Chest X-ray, AP view. Patient: 60 years old, sex M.
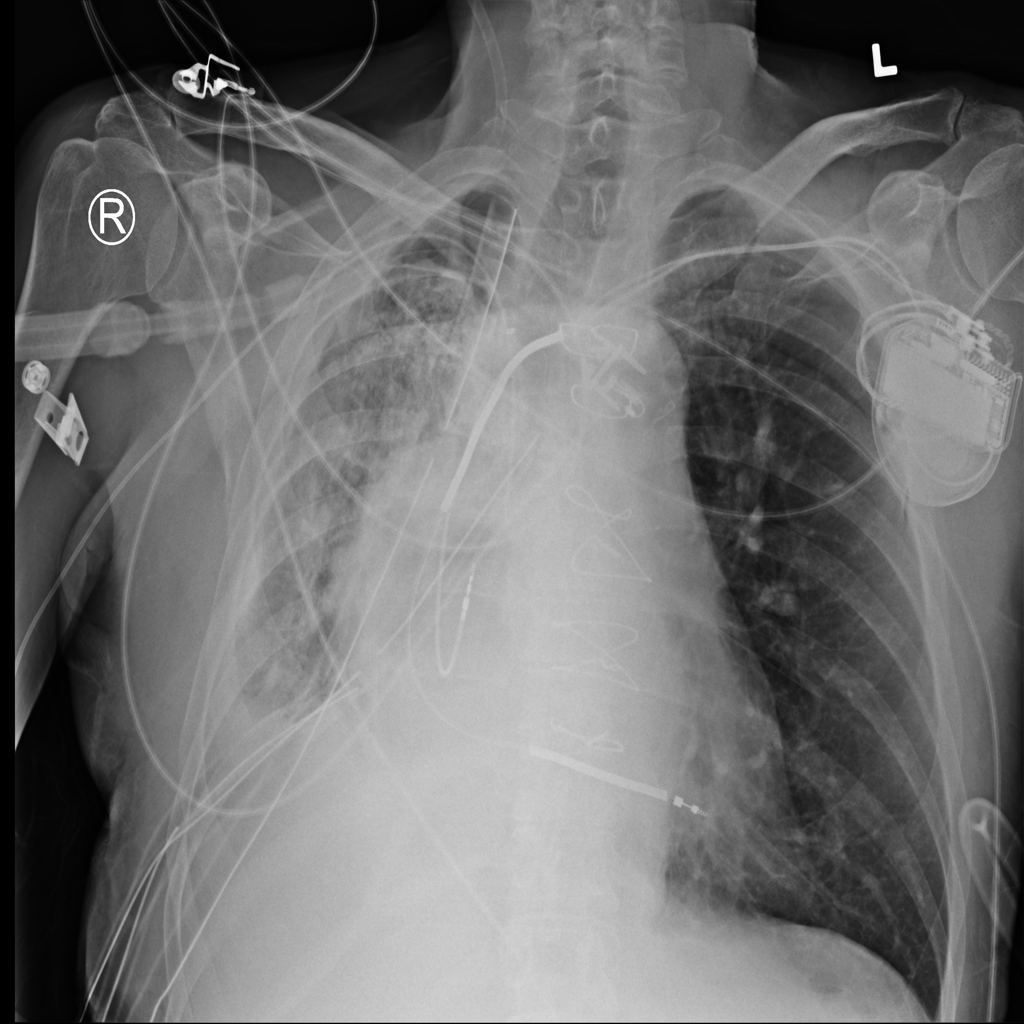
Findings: Effusion, Pneumonia, Pneumothorax